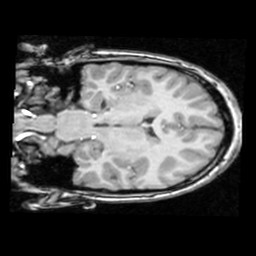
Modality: T1w
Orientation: coronal
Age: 15
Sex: male
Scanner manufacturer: ge
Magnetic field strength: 1.5 T
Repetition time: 0.03333 s
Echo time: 0.008 s